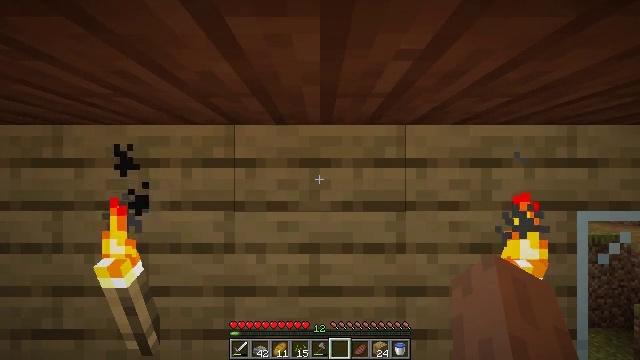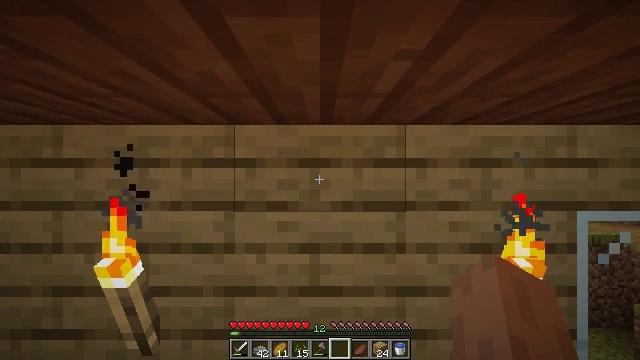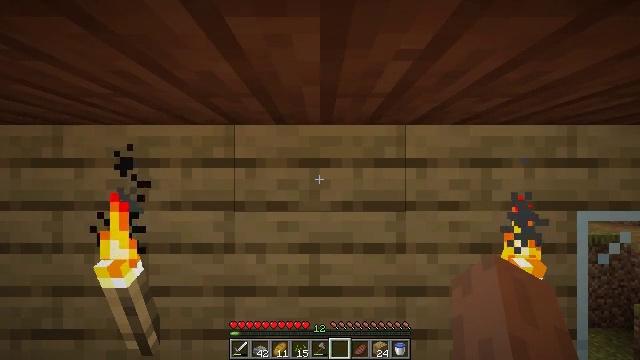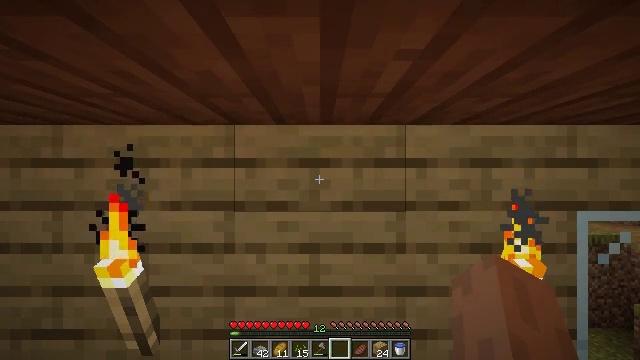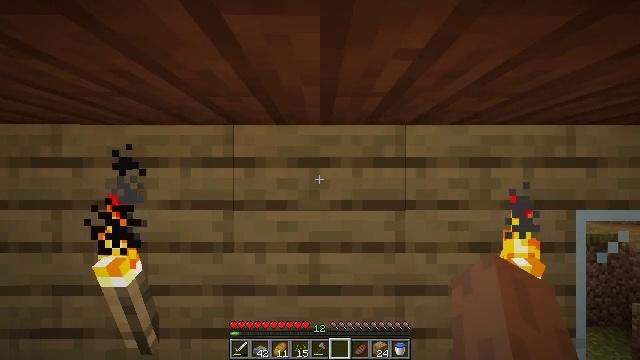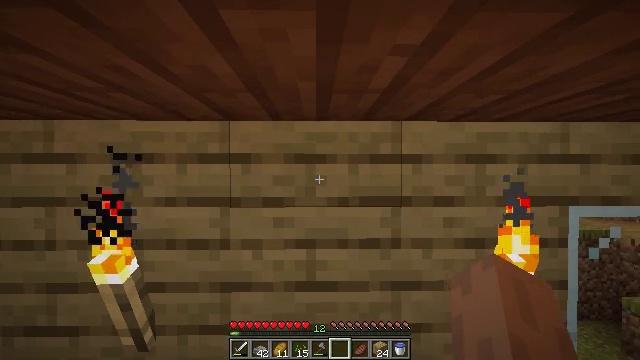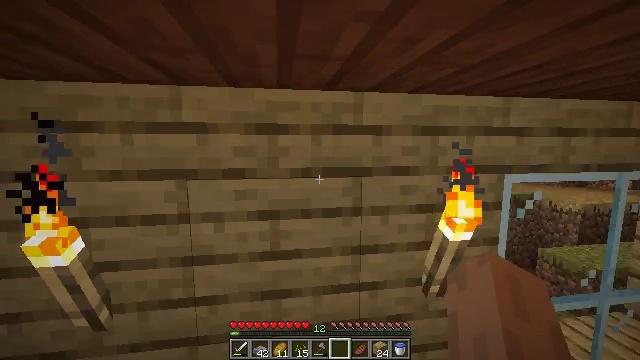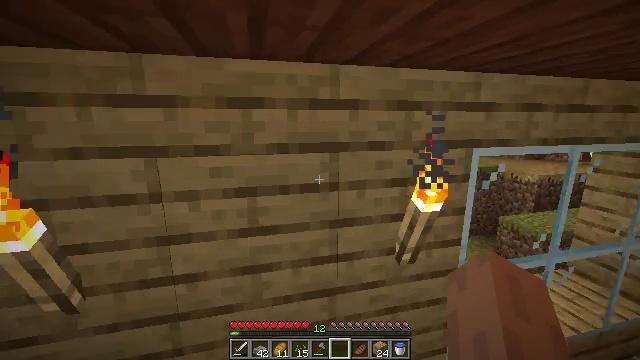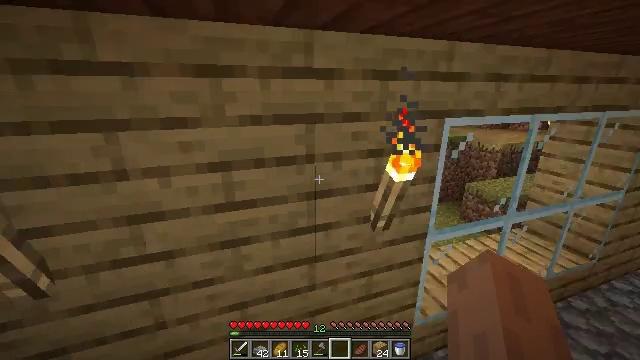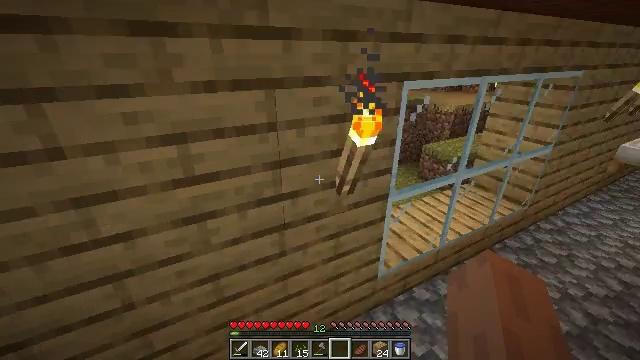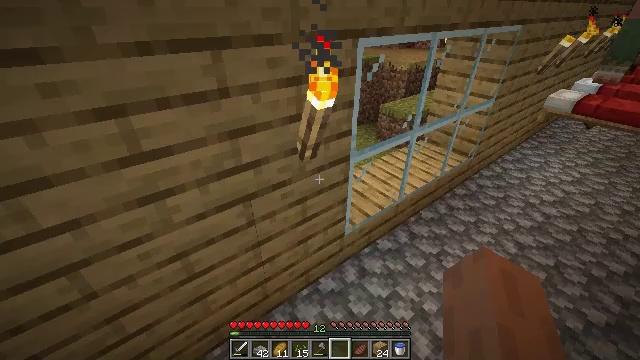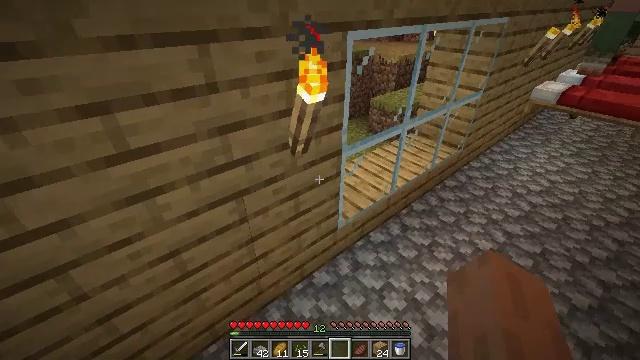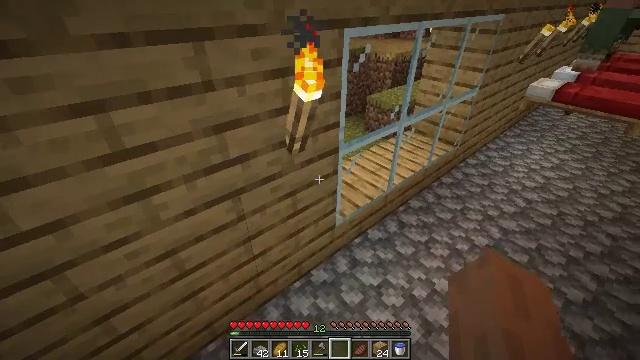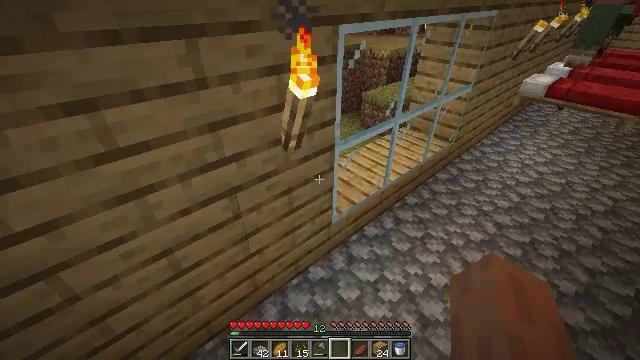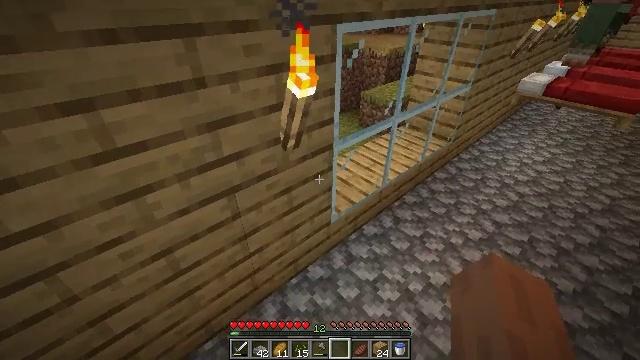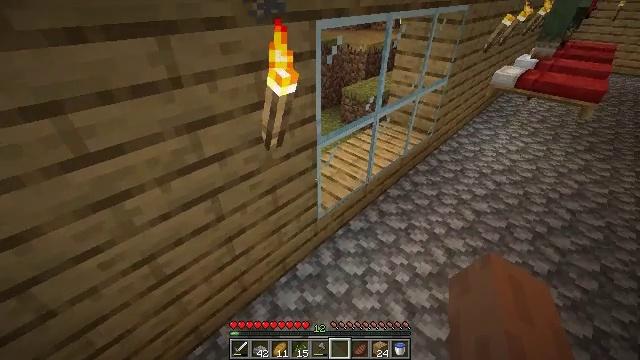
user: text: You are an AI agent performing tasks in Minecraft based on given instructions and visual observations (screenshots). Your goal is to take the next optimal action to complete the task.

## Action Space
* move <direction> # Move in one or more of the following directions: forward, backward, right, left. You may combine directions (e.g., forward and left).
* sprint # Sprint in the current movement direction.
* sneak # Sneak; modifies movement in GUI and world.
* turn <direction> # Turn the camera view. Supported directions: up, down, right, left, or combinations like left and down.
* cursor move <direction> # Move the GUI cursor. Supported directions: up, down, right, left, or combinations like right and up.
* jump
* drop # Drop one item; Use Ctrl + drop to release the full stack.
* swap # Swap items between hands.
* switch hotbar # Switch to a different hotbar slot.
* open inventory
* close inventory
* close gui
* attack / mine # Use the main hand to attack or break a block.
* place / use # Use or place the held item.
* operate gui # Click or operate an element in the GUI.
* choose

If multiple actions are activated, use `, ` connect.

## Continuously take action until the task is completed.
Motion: motion action
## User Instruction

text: Collect cobblestone slabs from your build.
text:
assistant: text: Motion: no_op
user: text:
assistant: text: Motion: no_op
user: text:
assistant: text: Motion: no_op
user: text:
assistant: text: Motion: no_op
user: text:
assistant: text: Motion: no_op
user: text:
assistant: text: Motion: turn right and down
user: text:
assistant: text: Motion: turn right and down
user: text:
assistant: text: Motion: turn right and down
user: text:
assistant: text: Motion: turn right and down
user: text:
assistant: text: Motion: turn right and down
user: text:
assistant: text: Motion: turn right and down
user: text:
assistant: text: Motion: no_op
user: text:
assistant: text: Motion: turn right
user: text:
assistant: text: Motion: no_op
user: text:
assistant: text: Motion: turn right
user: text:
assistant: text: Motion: turn right
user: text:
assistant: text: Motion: turn right
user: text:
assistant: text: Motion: turn right
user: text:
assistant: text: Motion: turn right
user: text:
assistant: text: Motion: turn right and up
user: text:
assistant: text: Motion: turn right and up
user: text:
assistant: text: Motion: turn right and up
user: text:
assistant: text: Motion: turn right and up
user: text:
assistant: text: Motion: turn right and up
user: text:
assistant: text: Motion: turn right and up
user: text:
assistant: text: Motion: turn right and up
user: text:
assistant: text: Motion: no_op
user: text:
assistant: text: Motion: no_op
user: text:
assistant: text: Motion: no_op
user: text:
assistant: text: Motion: no_op